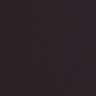
Metastatic tissue present: no